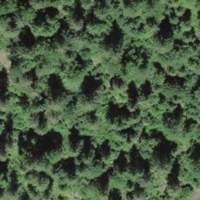
EUNIS habitat code: 41
Species observed at this site:
Campanula glomerata
Campanula trachelium